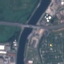
Label: River